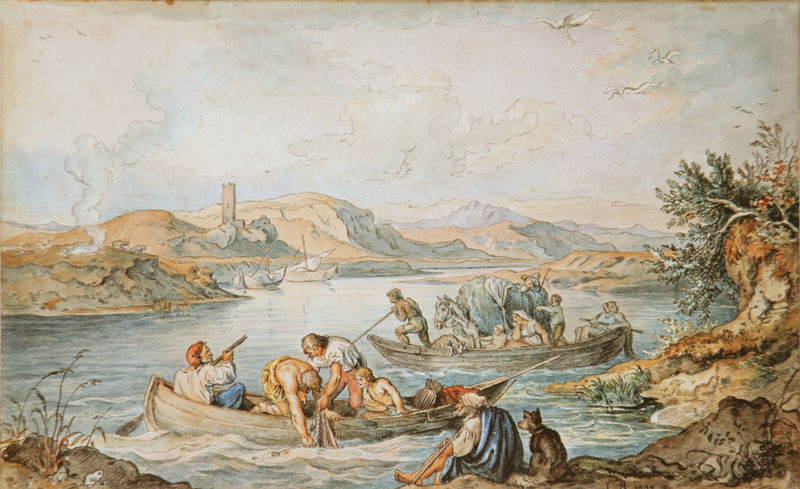
Titel: Fischer und Fährleute auf dem Tiber bei Aqua Acetosa
Künstler: Ludwig Richter
Standort: Schweinfurt
Institution: Museum Georg Schäfer
Schlagwörter: baum, berg, blau, blätter, dunkel, felsen, feuer, gemälde, himmel, mann, meer, schatten, vogel, wasser, weiß, wolken, aquarell, bäume, fluss, frauen, grün, landschaft, menschen, ocker, sand, see, sitzen, ufer, braun, frau, grau, hell, holz, licht, männer, schwarz, stroh, zeichnung, gras, hund, hunde, rot, schloss, tier, tiere, wolke, alt, hemd, mütze, richter, kleidung, steine, bild, bach, erde, horizont, hügel, schilf, strauch, vieh, vögel, busch, gewässer, qualm, rauch, insel, gewand, kind, arbeit, boot, boote, esel, kahn, kinder, paddel, pferd, ruder, stock, turm, affe, maus, schiff, schiffe, segel, segelboot, wellen, schwan, italien, süden, alter mann, fischer, jungen, knaben, netze, heu, transport, berge, gebirge, kähne, wagen, strom, möwe, möwen, rudern, oberkörper, segelboote, waschen, ruine, alter, burg, fischerboot, festung, angel, reiher, fisch, fangen, fähre, fang, haustiere, petrus, gaul, schwäne, netz, frosch, fische, ludwig, tiber, bergen, ras, frösche, fischen, affen, ruderboote, flussufer, überfahrt, lau, kimmel, binsen, fischernetz, fangnetz, überqueren, fischzug, ludwig richter, schliss, boot#, binesen, feähre